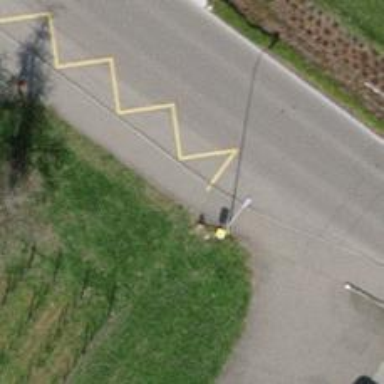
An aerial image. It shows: Bus stop with platform for public transport.